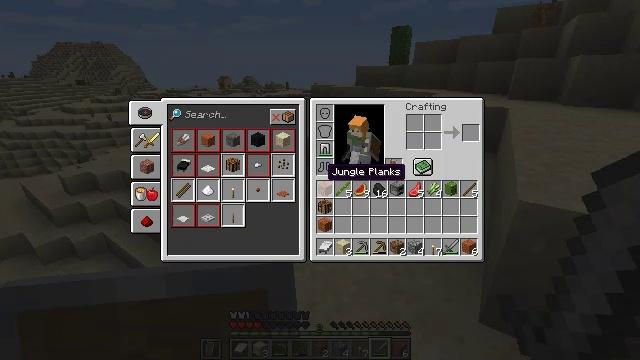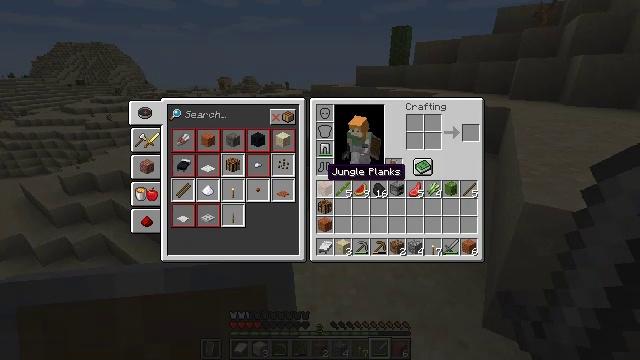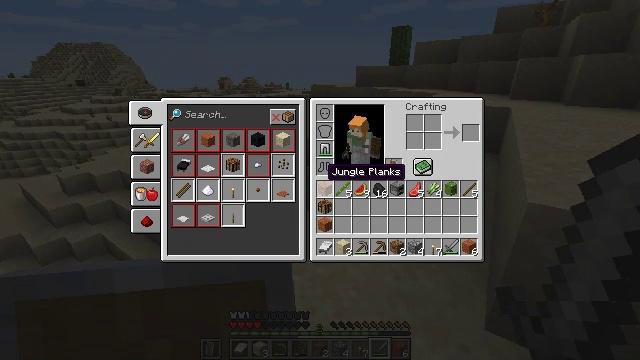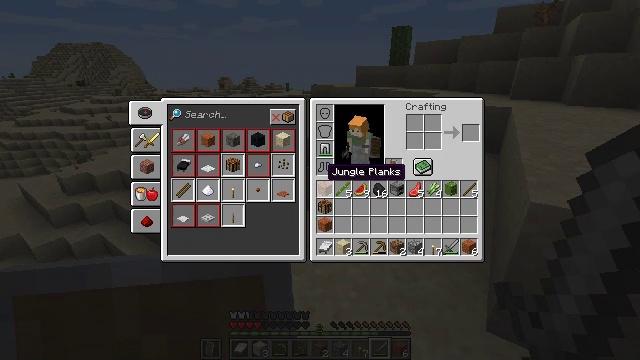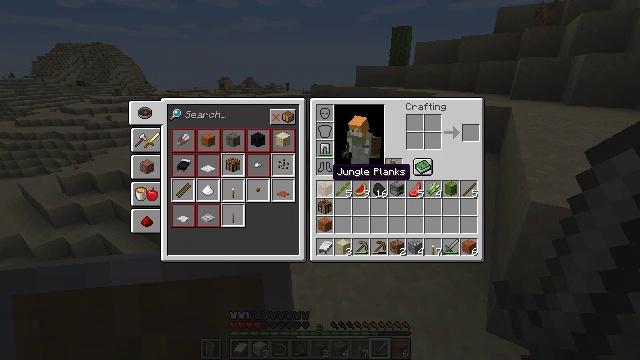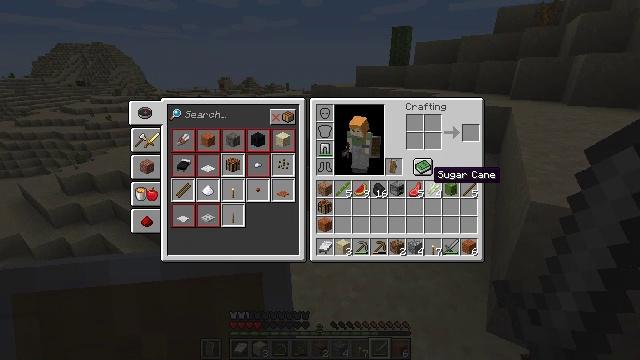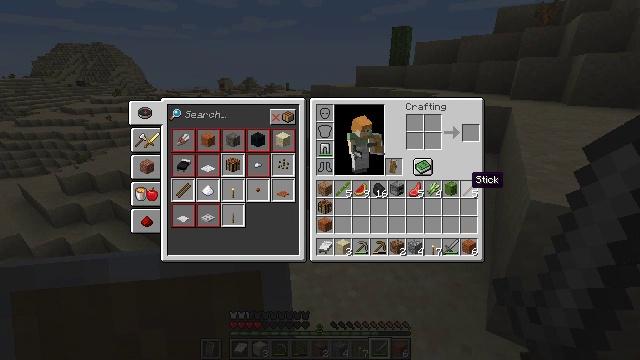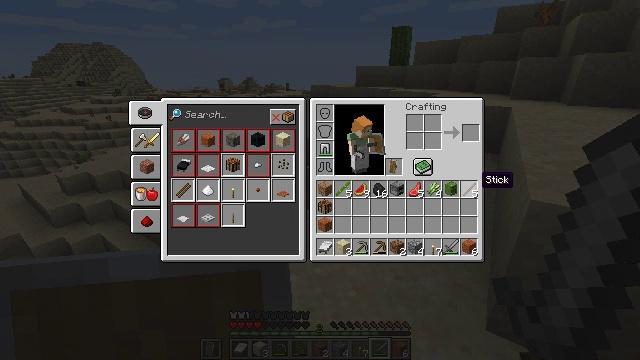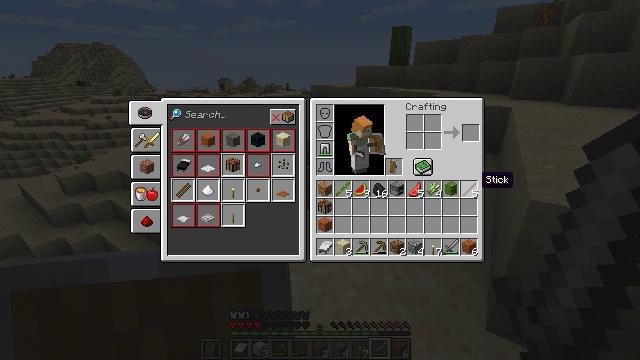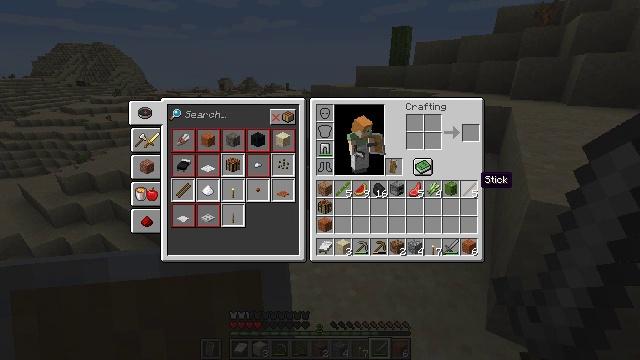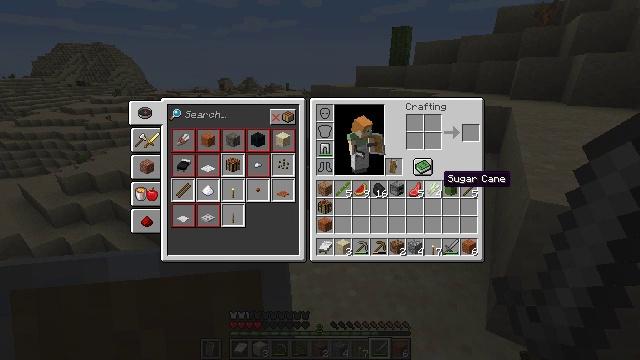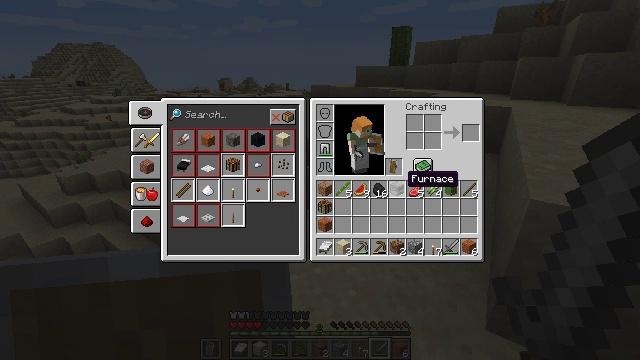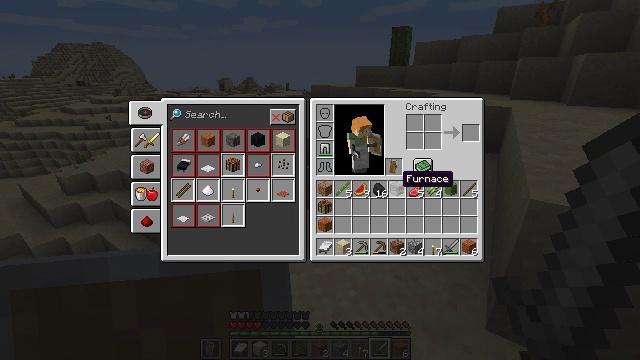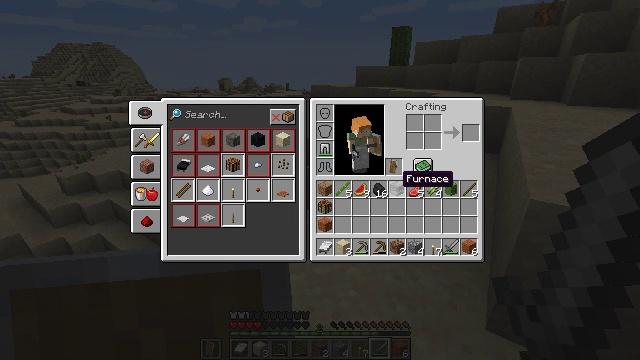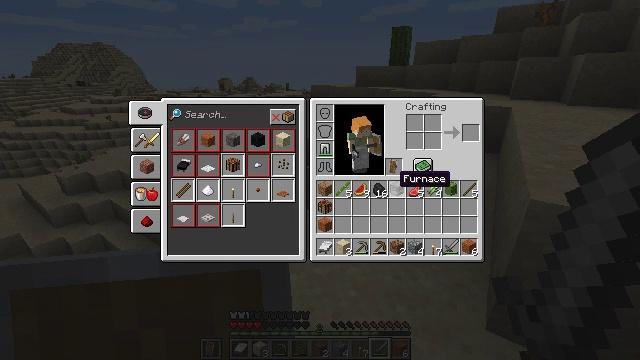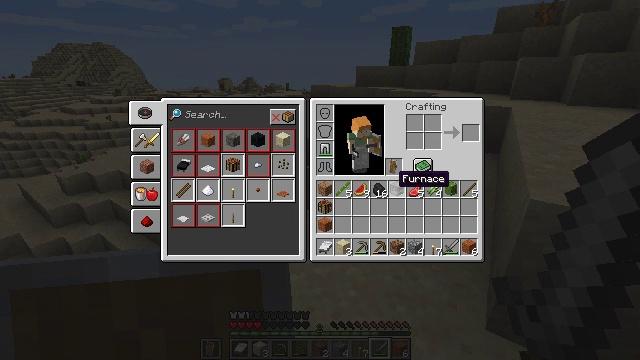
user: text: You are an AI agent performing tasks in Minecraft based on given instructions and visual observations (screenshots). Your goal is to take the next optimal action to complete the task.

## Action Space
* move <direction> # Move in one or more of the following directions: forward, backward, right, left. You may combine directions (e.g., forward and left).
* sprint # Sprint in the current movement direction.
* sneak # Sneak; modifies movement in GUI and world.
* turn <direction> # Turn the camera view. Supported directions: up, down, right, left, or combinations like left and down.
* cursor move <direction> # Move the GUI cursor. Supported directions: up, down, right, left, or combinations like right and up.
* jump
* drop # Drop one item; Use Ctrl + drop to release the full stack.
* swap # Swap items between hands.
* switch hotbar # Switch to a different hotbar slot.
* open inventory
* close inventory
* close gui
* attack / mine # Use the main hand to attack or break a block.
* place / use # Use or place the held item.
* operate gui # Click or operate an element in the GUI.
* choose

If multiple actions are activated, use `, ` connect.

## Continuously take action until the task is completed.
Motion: motion action
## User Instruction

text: Collect sand to make glass.
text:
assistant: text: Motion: move forward, open inventory
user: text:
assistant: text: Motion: move forward, open inventory
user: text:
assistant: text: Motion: move forward, open inventory
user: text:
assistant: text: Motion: move forward
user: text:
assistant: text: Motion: move forward, turn right
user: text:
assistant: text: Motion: move forward, turn right
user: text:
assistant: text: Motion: move forward, turn right
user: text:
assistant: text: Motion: move forward
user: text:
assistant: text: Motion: move forward
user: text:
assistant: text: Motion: move forward, turn left
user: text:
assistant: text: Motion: move forward, turn left
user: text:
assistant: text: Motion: move forward
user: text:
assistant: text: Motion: move forward
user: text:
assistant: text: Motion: move forward
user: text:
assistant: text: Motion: move forward
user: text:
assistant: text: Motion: move forward
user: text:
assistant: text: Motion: move forward
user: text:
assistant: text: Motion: move forward
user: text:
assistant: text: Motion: move forward, close inventory
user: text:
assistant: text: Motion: move forward, close inventory
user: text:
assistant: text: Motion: move forward, close inventory
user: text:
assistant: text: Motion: move forward, close inventory
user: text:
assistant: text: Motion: move forward, close inventory
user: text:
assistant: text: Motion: move forward, close inventory
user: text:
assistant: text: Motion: move forward
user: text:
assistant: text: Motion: move forward
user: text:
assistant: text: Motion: move forward
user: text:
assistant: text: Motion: move forward
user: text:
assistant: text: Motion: move forward
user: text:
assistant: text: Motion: move forward